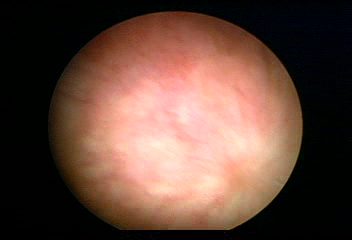
Modality: WLC
Class: Normal mucosa
Bladder cancer association: No